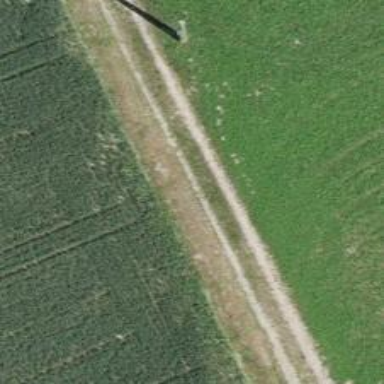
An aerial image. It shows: Unpaved track road.